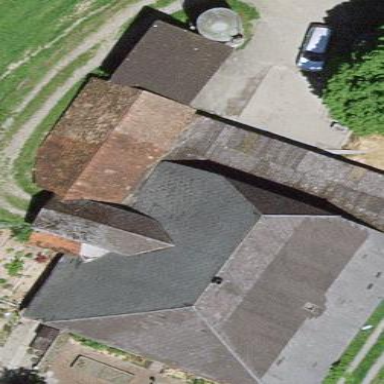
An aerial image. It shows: Farm building.